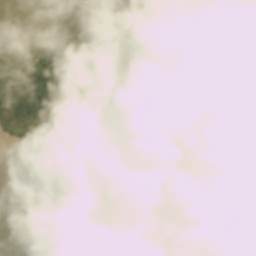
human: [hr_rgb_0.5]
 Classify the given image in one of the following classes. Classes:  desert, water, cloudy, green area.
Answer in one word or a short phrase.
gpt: cloudy